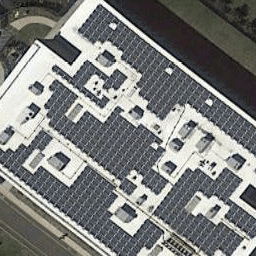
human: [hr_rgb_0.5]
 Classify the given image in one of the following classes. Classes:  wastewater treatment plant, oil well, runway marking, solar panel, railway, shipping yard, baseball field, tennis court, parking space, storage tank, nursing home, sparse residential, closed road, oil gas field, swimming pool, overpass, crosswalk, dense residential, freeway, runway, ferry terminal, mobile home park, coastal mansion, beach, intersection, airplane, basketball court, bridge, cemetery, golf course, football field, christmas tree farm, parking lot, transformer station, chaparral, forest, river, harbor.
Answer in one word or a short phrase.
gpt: solar panel